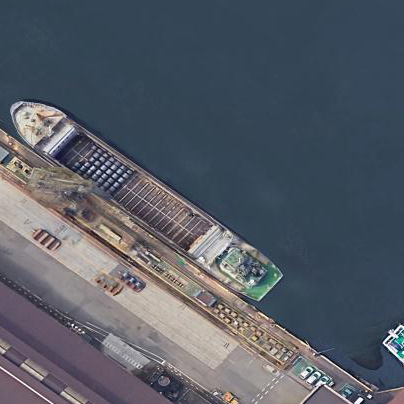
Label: Cargo_ship